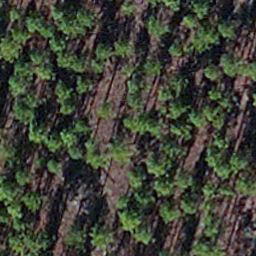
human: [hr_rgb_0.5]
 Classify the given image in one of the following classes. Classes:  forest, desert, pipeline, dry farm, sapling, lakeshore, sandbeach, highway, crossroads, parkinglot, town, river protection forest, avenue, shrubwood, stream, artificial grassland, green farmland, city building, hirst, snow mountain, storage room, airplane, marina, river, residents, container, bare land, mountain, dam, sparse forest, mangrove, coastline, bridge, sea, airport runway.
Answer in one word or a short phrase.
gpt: sapling